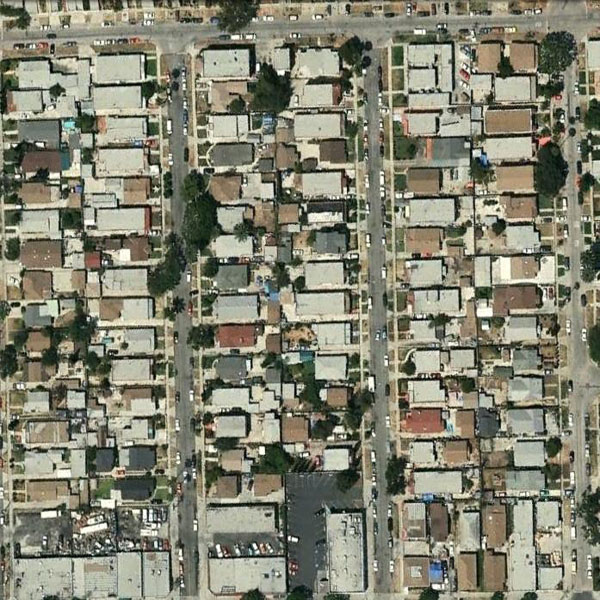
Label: Residential